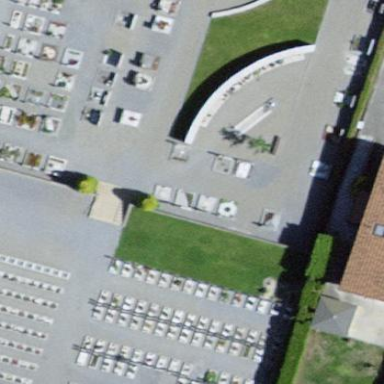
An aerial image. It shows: Cemetery.